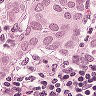
Metastatic tissue present: yes